【题型】解答题　【知识点】立体几何　【难度】easy
如图，$E,F$分别是空间四边形$ABCD$中$AB,CD$的中点，$AC = BD = 2a$，$EF = \sqrt{3}a$，求异面直线$AC$与$BD$所成角的大小。

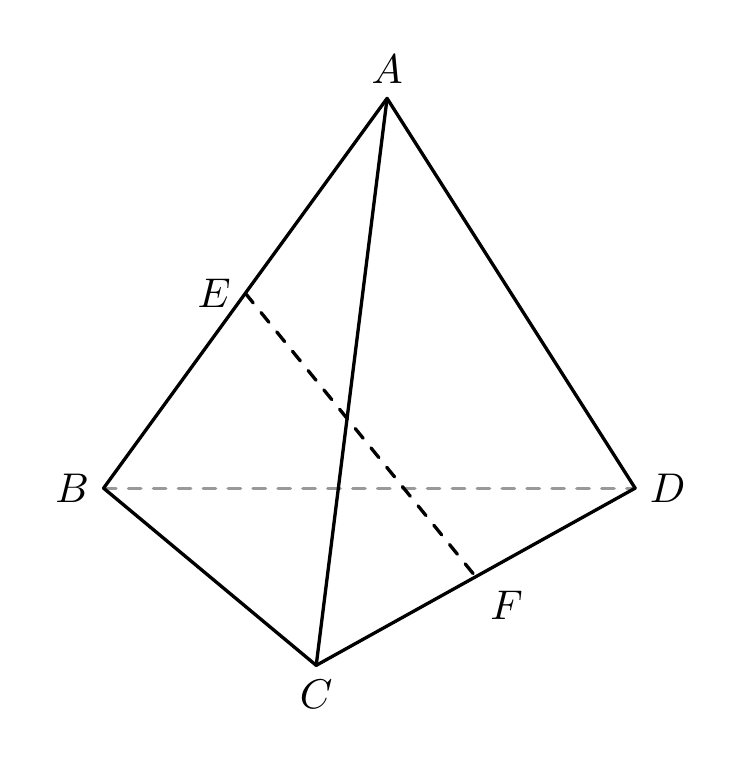
【解答】
【答案】$\boldsymbol{\dfrac{\pi}{3}}$

【分析】取$BC$中点$G$，连接$EG,FG$，根据已知及异面直线所成角的定义，应用余弦定理求角的大小。

【详解】如图，取$BC$中点$G$，连接$EG,FG$，又$E,F$分别是$AB,CD$的中点，\\
所以$EG \parallel AC$，$FG \parallel BD$，则异面直线$AC$与$BD$所成角为$\angle EGF$或其补角。

由$EG = \dfrac{1}{2}AC = a$，$FG = \dfrac{1}{2}BD = a$，$EF = \sqrt{3}a$，则
\[
|\cos \angle EGF| = \left|\dfrac{EG^2 + FG^2 - EF^2}{2EG \cdot FG}\right| = \left|\dfrac{a^2 + a^2 - 3a^2}{2a^2}\right| = \dfrac{1}{2},
\]
又异面直线所成角范围为$(0,\dfrac{\pi}{2}]$，则异面直线$AC$与$BD$所成角为$\dfrac{\pi}{3}$。